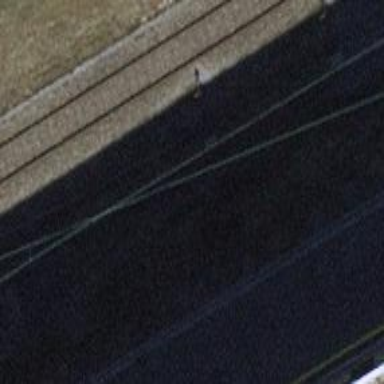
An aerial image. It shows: Railway switch.